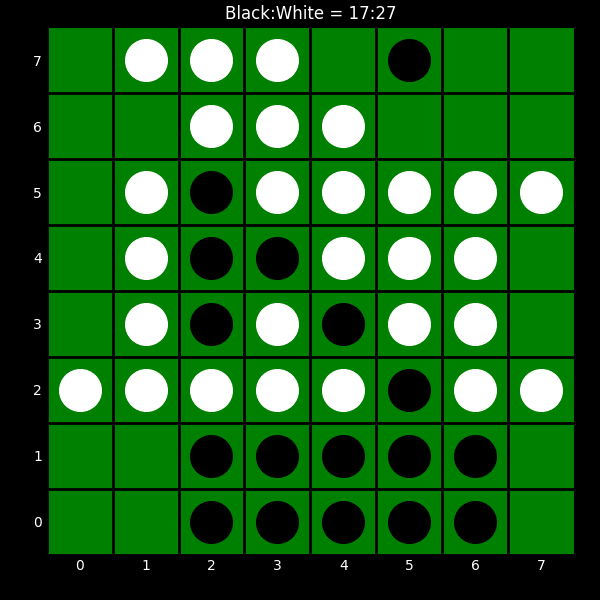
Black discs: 17
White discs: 27